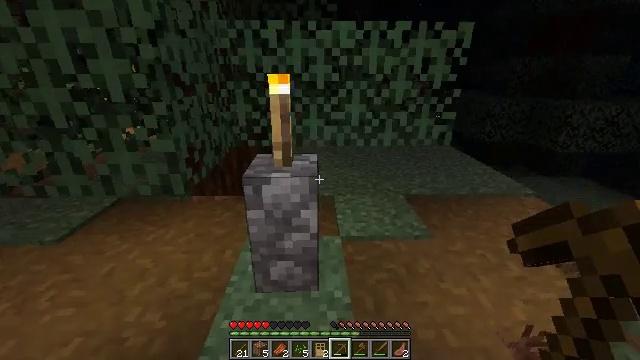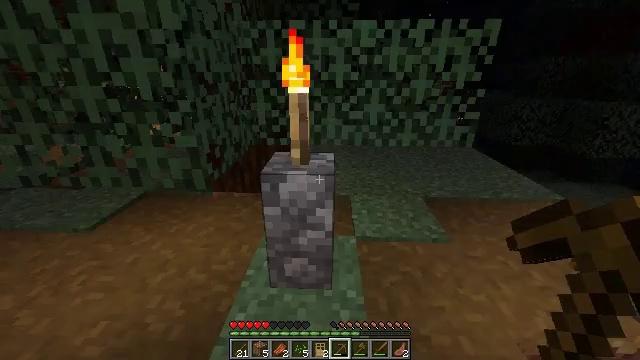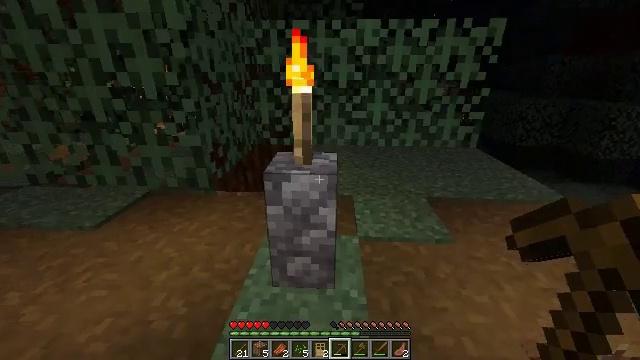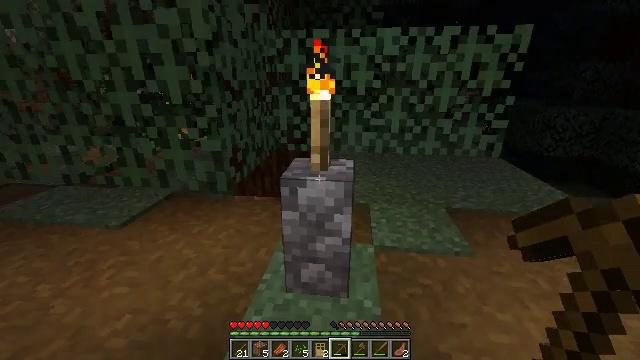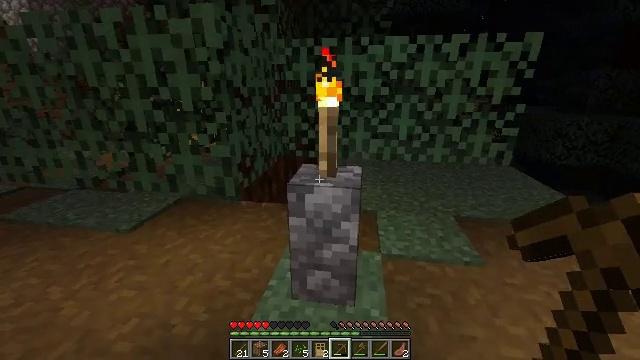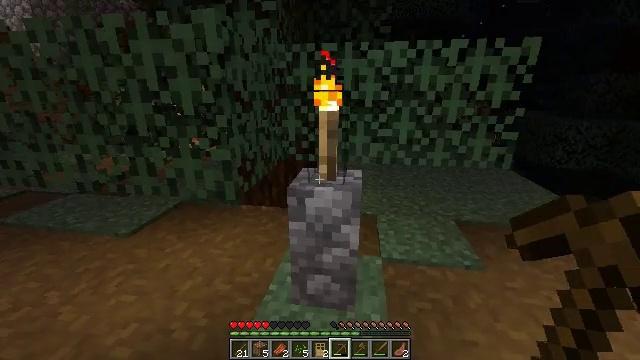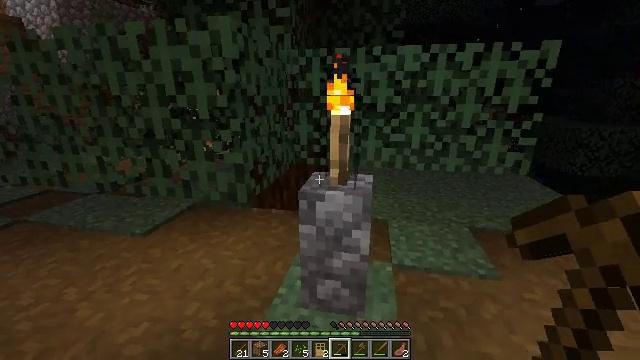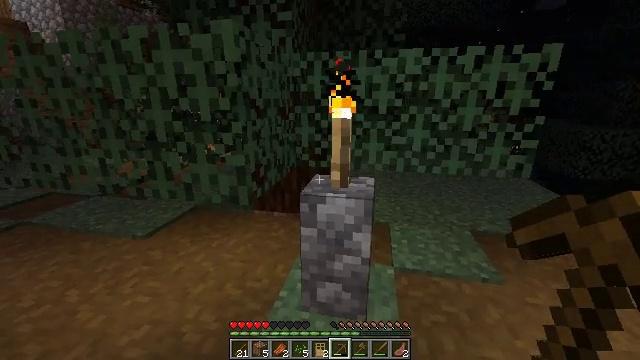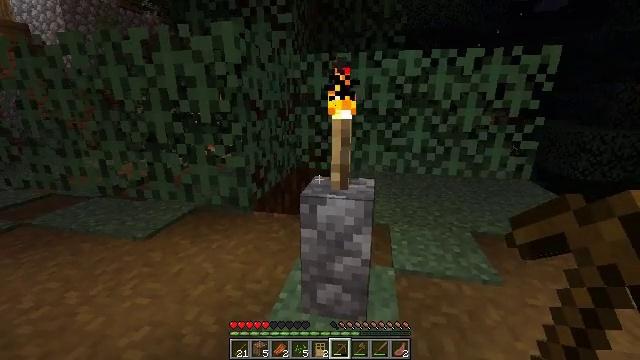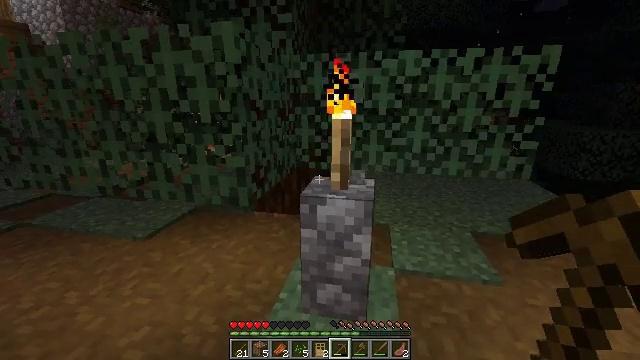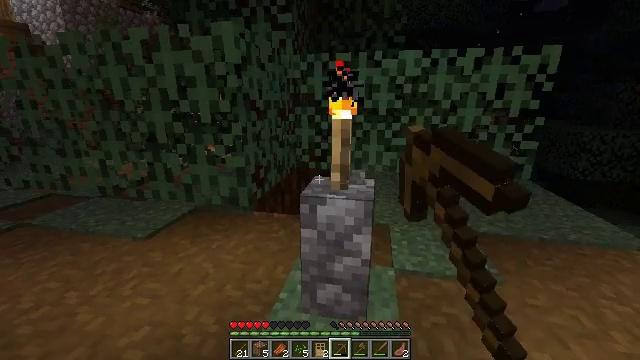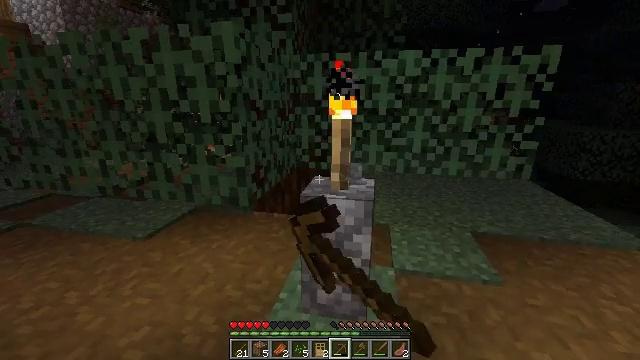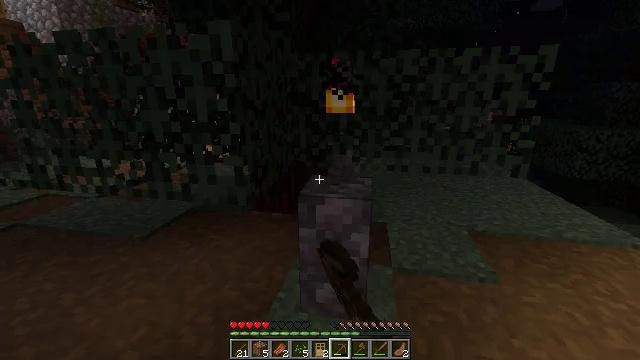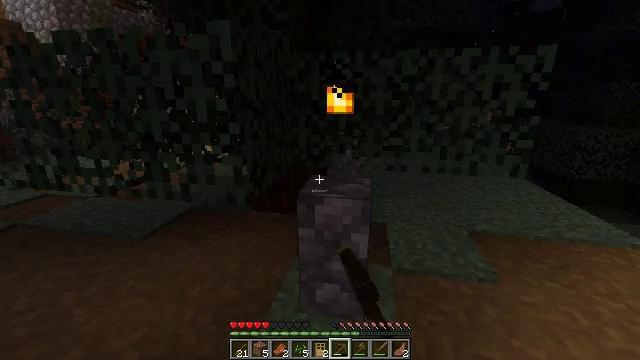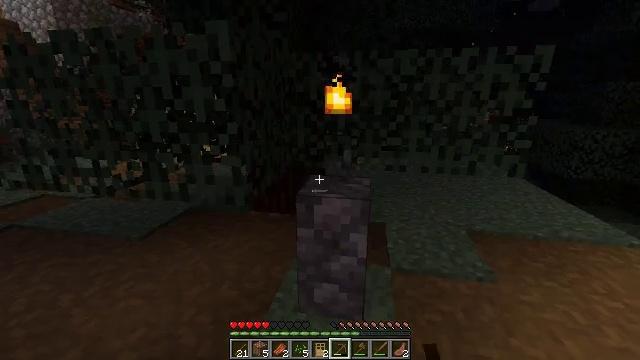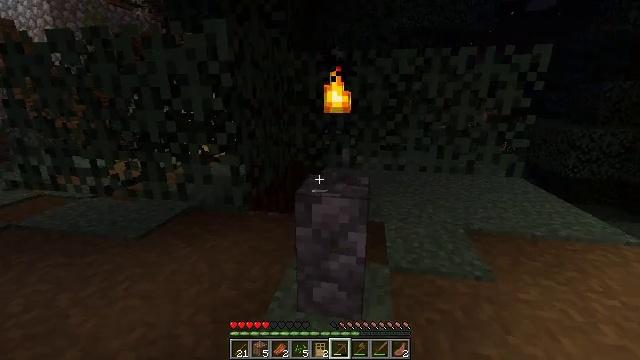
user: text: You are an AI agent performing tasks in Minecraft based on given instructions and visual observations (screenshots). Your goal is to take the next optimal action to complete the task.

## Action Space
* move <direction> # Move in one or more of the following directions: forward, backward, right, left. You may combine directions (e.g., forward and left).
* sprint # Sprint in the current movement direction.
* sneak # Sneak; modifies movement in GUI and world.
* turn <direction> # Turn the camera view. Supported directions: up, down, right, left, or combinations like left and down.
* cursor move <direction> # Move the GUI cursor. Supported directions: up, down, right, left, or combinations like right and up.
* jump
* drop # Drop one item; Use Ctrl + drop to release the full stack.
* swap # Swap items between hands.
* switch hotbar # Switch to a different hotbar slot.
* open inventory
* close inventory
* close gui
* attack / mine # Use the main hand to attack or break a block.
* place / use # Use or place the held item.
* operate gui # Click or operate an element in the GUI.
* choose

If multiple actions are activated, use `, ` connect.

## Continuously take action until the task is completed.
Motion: motion action
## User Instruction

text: Attack the torch to pick it up.
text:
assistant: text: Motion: turn left
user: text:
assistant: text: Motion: no_op
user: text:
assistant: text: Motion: turn left and up
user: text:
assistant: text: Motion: turn left and up
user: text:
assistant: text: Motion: no_op
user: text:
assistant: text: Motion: turn left
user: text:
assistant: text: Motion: no_op
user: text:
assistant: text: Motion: no_op
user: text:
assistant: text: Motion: attack / mine
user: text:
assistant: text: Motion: attack / mine
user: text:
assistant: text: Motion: attack / mine
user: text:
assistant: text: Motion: attack / mine
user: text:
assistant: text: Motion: no_op
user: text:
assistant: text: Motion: no_op
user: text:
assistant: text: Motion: no_op
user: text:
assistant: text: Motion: no_op
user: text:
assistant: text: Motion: no_op
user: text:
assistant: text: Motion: no_op